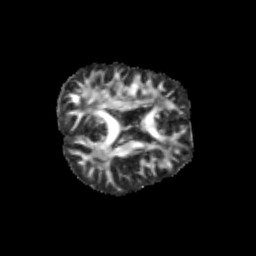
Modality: FA
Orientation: axial
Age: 12
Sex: female
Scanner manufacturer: siemens
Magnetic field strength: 3 T
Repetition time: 3.8 s
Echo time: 0.07 s